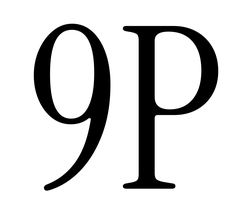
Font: InstrumentSerif-Regular